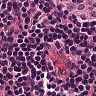
Metastatic tissue present: no